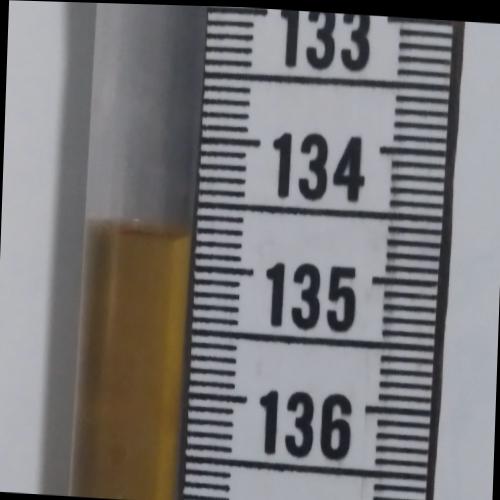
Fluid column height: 134.8 cm